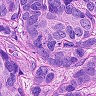
Metastatic tissue present: yes